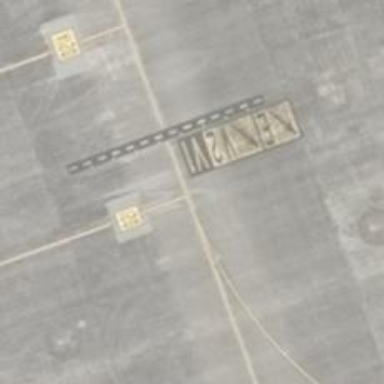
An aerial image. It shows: Parking position at the airport with concrete surface.